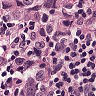
Metastatic tissue present: yes